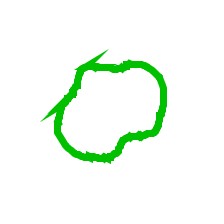
Shape: circle